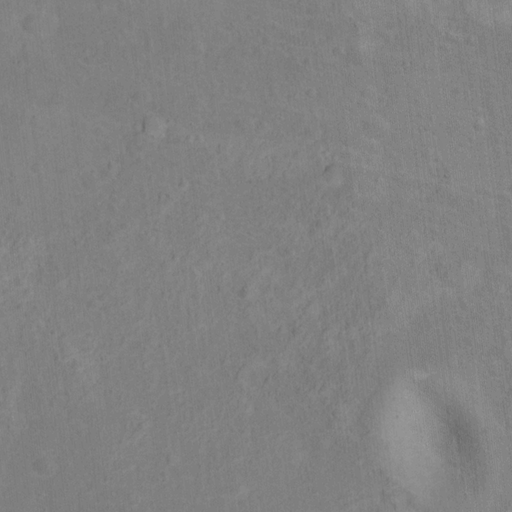
Objects detected: cone